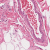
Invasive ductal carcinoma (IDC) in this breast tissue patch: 0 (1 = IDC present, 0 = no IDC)